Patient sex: M
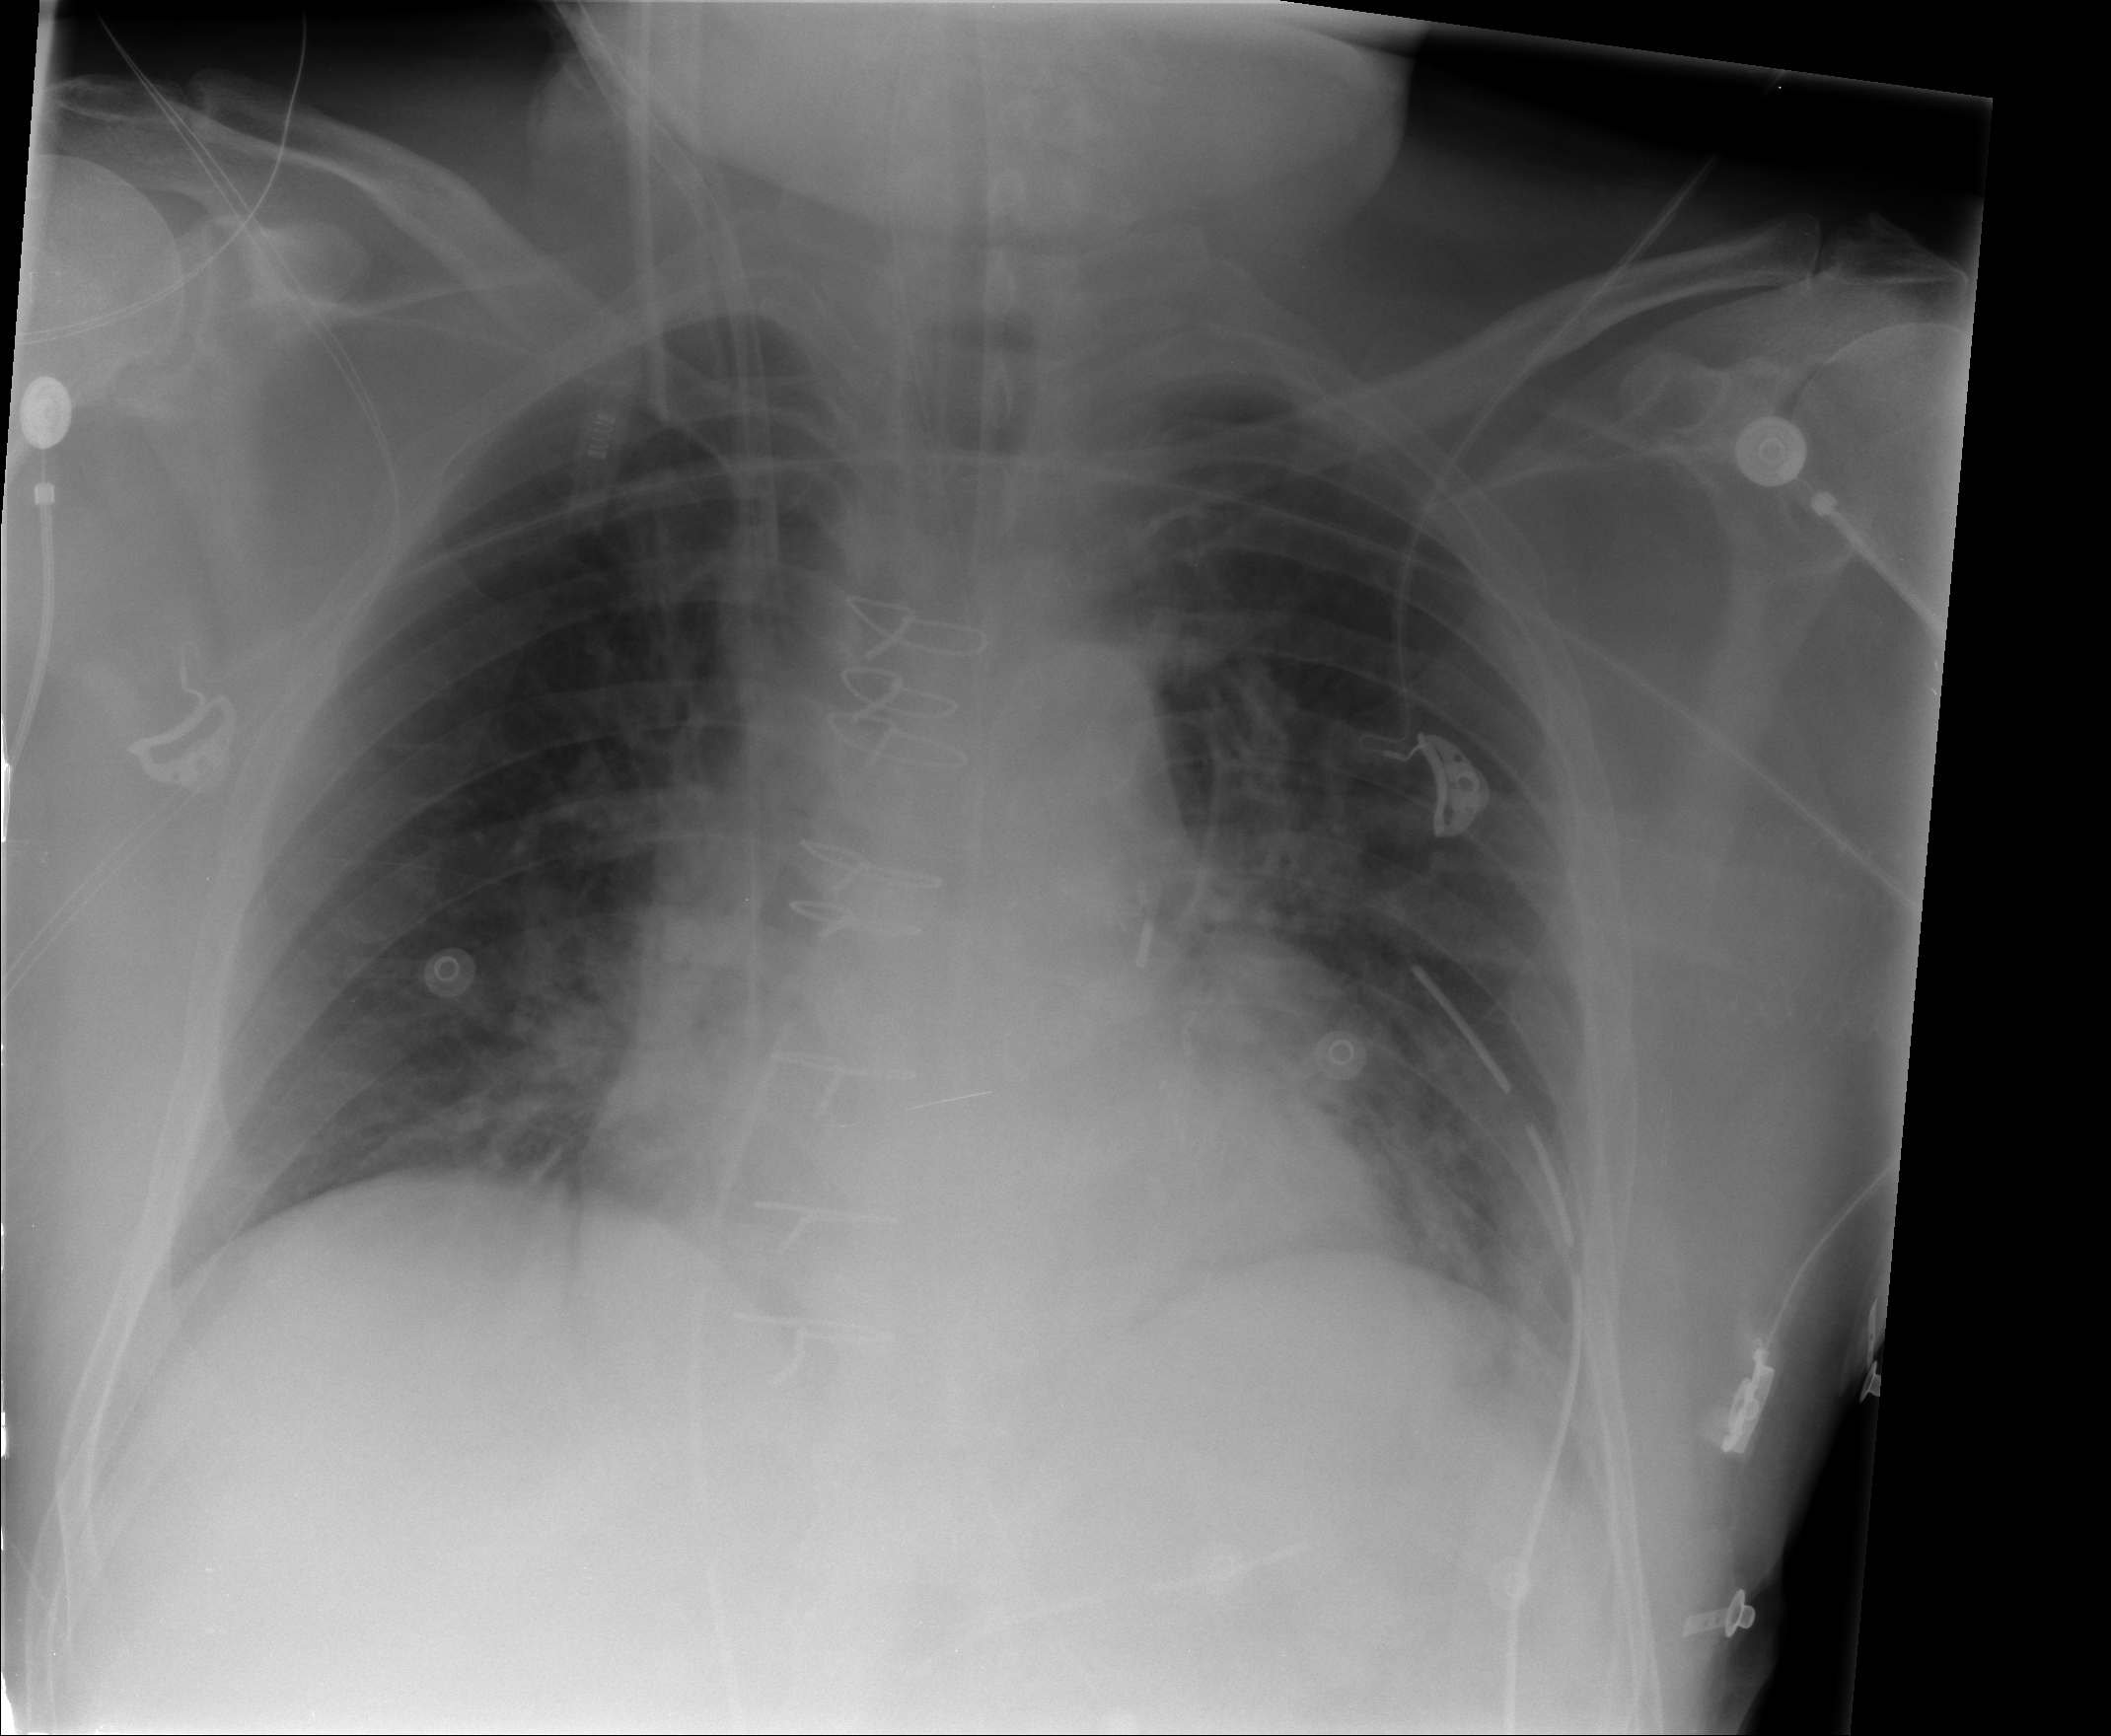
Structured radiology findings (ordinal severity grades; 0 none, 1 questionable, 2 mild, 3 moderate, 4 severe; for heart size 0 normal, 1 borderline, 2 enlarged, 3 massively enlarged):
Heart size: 2
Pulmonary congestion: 2
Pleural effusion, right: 0
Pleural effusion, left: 1
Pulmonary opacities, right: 1
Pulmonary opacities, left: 1
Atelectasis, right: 2
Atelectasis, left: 0